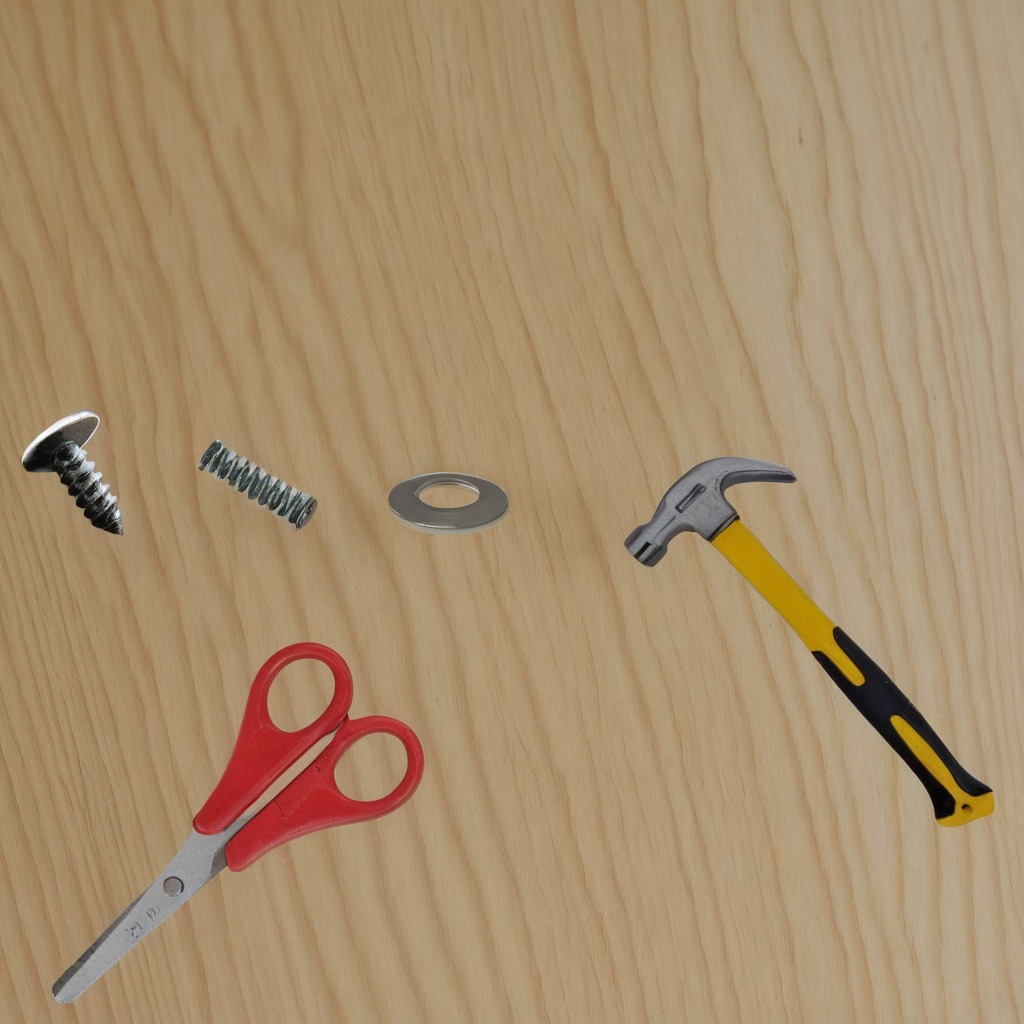
A flat metal washer, a metal machine screw, a hammer, a coiled metal spring, and a pair of scissors are lying on the plywood surface.